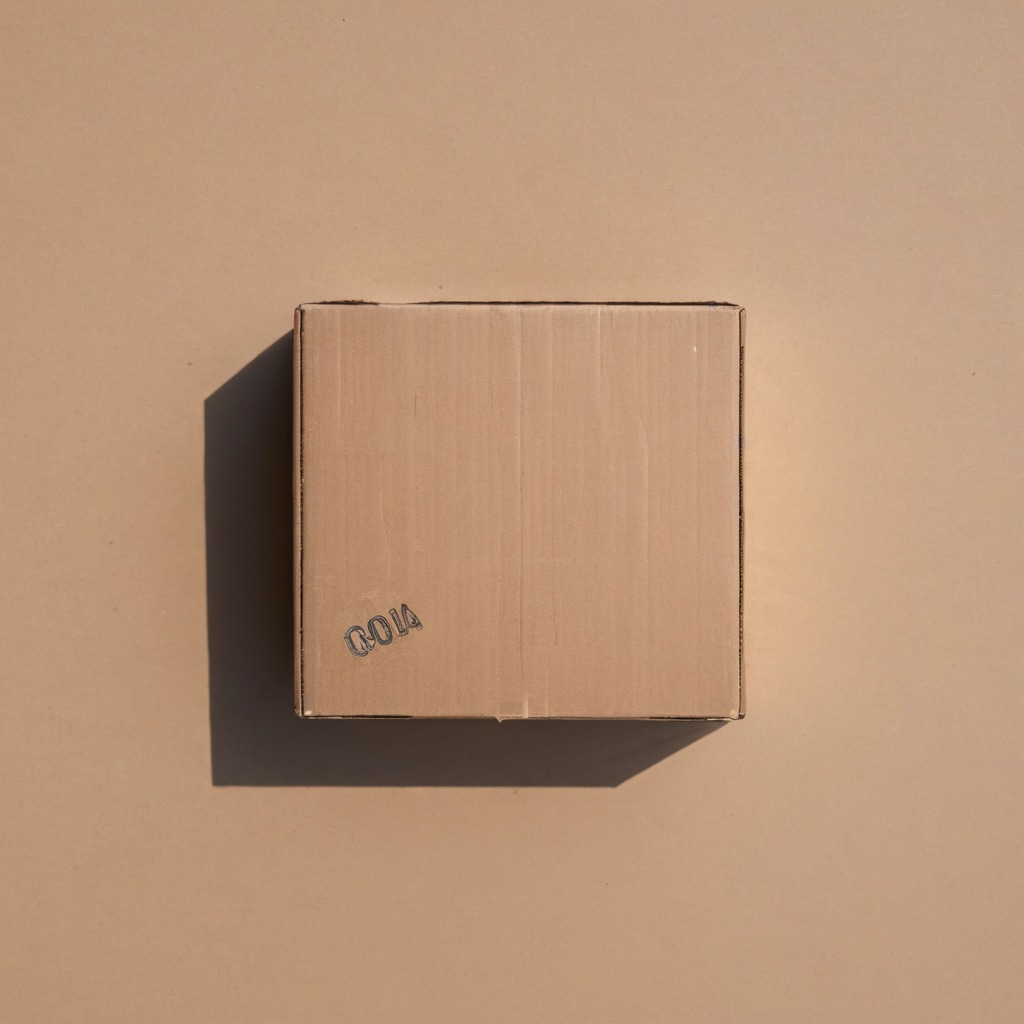
A coiled metal spring is lying on the cardboard box surface.